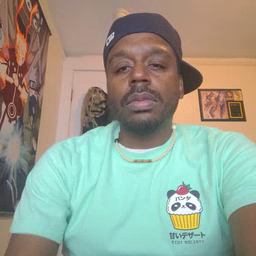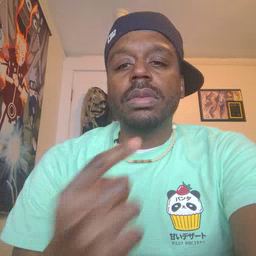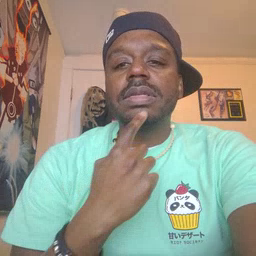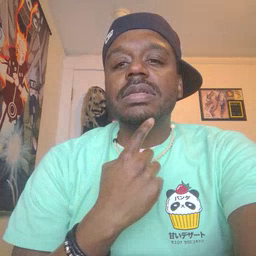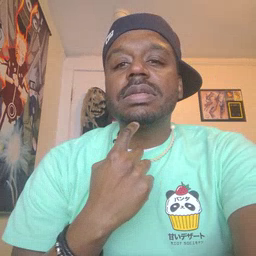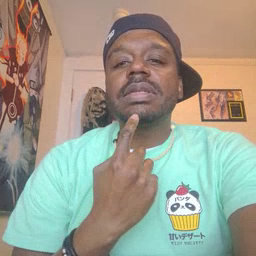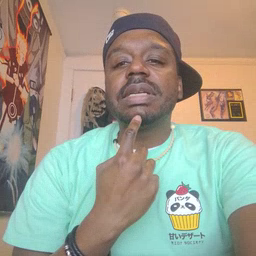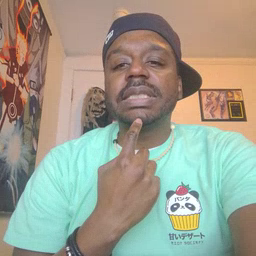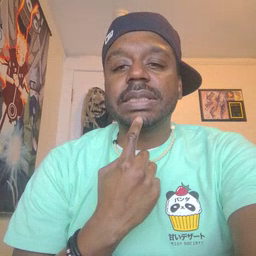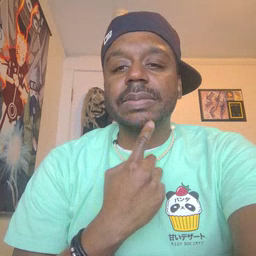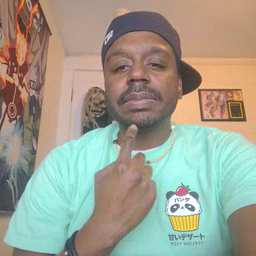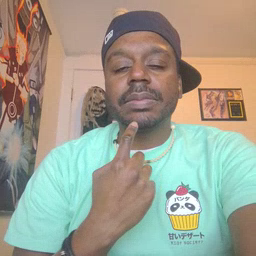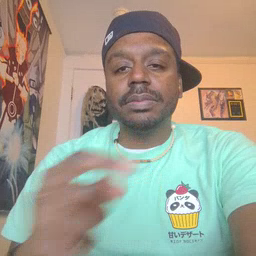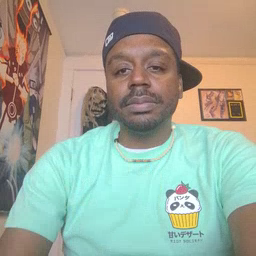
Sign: chin